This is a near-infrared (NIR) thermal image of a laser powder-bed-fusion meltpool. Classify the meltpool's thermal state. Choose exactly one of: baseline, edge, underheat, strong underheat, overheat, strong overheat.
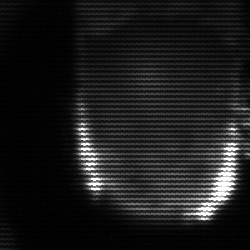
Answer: baseline